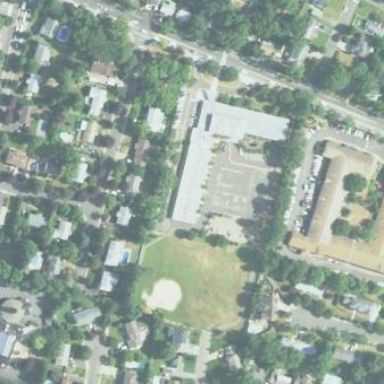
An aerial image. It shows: School building.